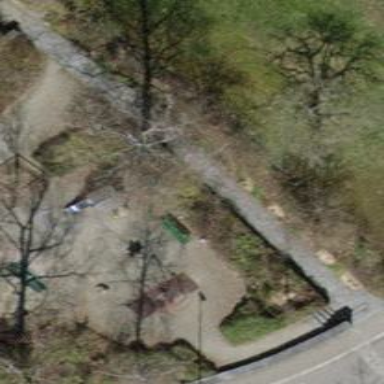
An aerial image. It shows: Bench.